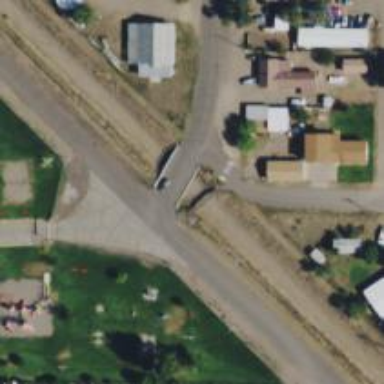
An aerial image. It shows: Uncontrolled crossing on the road.